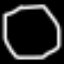
Label: octagon